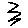
Label: zigzag